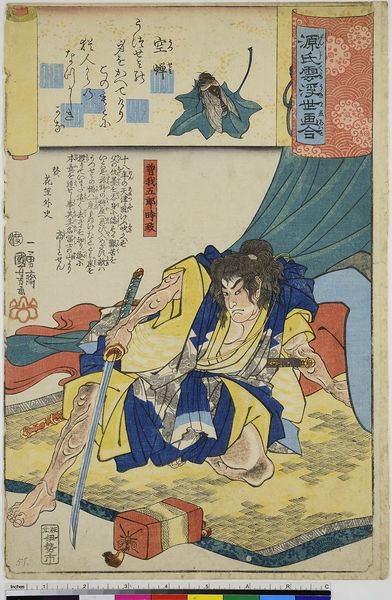
Titel: Utsusemi, Blatt 3 aus der Serie: Genji Wolken zusammen mit Ukiyo-e
Künstler: Utagawa Kuniyoshi
Standort: Hamburg
Institution: Museum für Kunst und Gewerbe Hamburg
Schlagwörter: blau, mann, gelb, rot, vorhang, figur, person, holzschnitt, fliege, gestalt, asien, druckgraphik, druckgrafik, schwert, waffe, literatur, insekten, insekt, zeit, farbholzschnitt, edo, dynamit, charaktere, reproduktionen, stubenfliege, druckerzeugnisse, insecta, zikade, kerbtiere, hexapoda, lit, literarische, genji